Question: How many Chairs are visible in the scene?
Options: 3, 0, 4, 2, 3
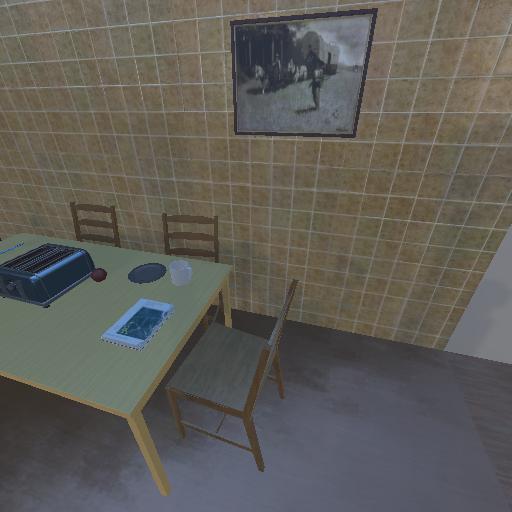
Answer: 3